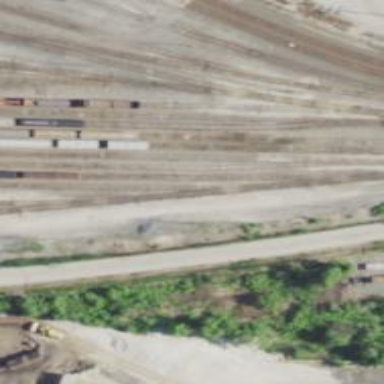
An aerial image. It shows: Railway yard.